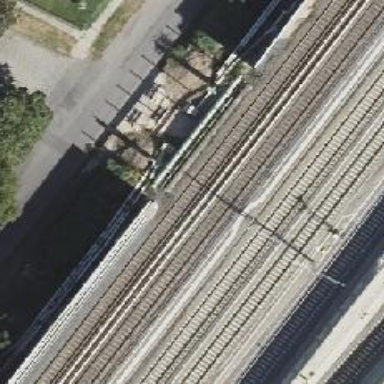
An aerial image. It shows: Light rail railway line with electrified rails.